Question: I have an image of an object that I want to crop using the Eigen Value Algorithm, everything is fine until I want to draw a Bounding Box around the detected features to use as the area of significance.
'''
original = imread('1.jpg');
img = rgb2gray(original);
corners = detectMinEigenFeatures(img);
figure;
imshow(original); hold on;
plot(corners.selectStrongest(4000));
%st = regionprops( corners.selectStrongest(4000), 'BoundingBox' );
%rect = st.BoundingBox;
crop = imcrop(original,rect);
figure
imshow(crop);
'''

My problem is that the variable corners is (n x 1) and I don't know how that relates to coordinates in my original image.
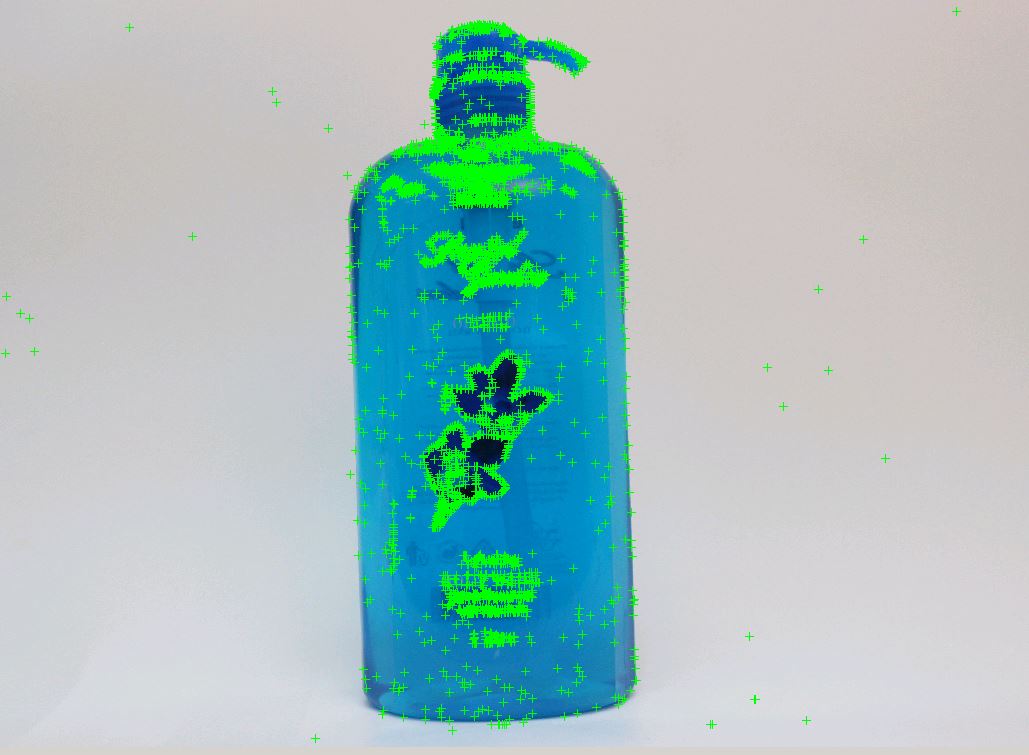
Answer: your output 'corner' is an object for storing corner points, use 'corner.Location' to get an M-by-2 array of [x y] point coordinate.